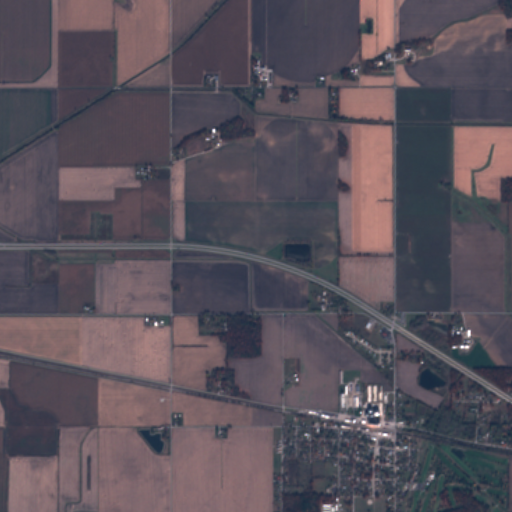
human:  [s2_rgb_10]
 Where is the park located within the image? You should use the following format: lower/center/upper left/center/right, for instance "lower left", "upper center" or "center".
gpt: The park is located in the lower right of the image.
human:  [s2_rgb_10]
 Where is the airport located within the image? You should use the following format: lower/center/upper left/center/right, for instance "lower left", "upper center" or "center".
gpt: There is no airport in the image.